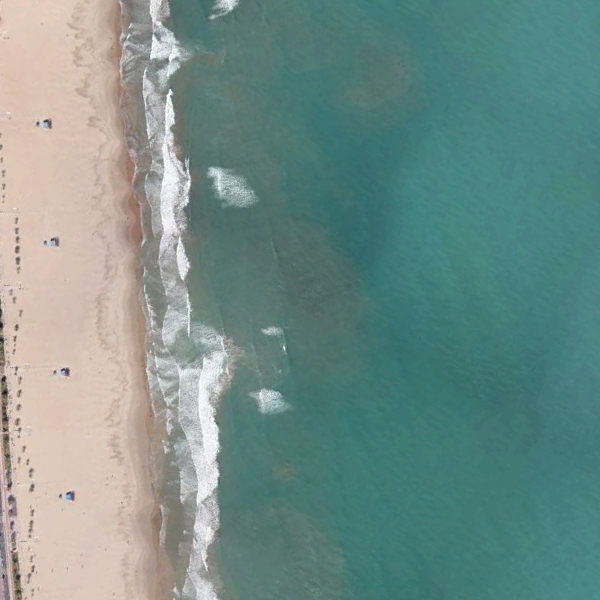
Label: Beach